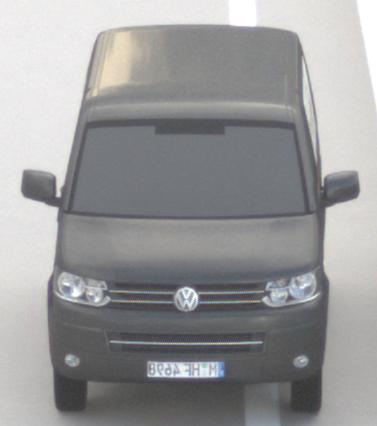
Make: VW Commercial Vehicles (Nutzfahrzeuge)
Model: T5 Multivan 2.0
Detailed model: T5 Multivan
Model produced from: 2009/09
Model produced until: 2013/06
Doors: 4
Color: gray
Road condition: dry road
Daytime: morning or afternoon
Contrast: low contrast